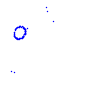
Particle: proton